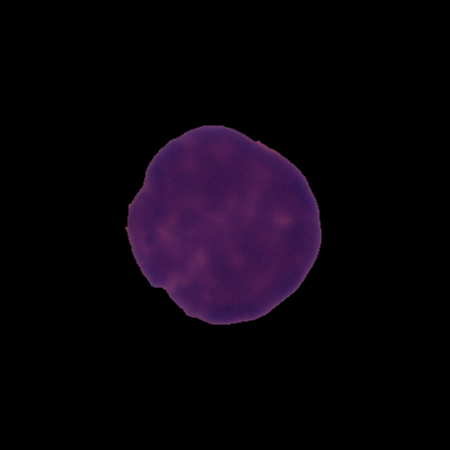
Label: healthy